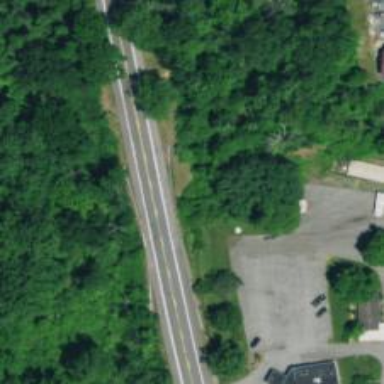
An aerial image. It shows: Primary highway on asphalt bridge.